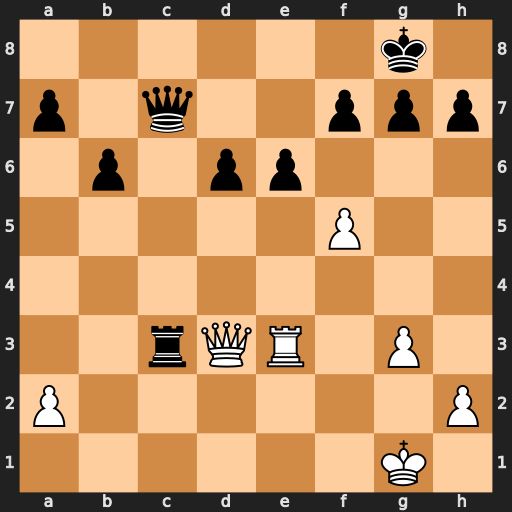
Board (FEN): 6k1/p1q2ppp/1p1pp3/5P2/8/2rQR1P1/P6P/6K1
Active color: w
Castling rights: -
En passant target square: -
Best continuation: Qxc3 Qxc3 Rxc3